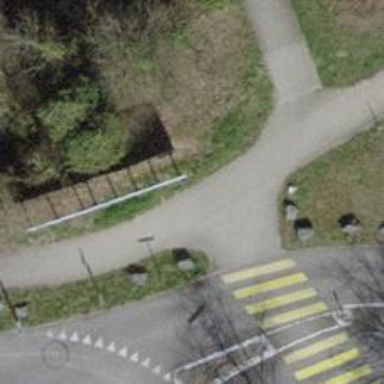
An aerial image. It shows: Paved footway.